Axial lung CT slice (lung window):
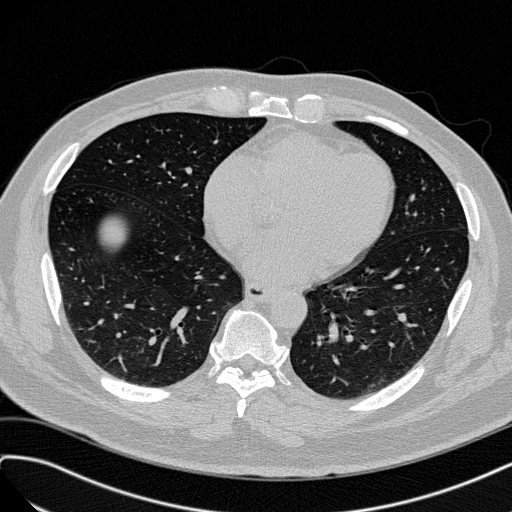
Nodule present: no